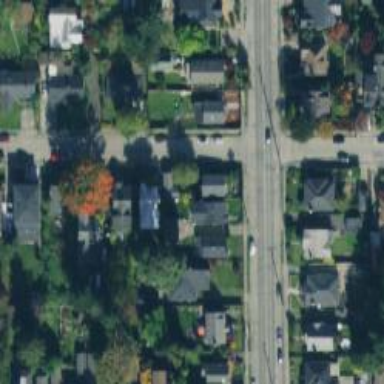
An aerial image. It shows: Residential road with separate sidewalk.